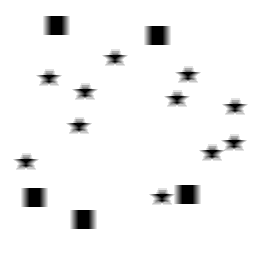
Squares: 5
Triangles: 0
Stars: 11
Total shapes: 16